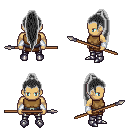
a pixel art fantasy rpg character, male body template, human, tanned skin, leather chest armor, metal pants, gray extra-long topknot hairstyle, white cloth bracers, metal boots, spear, four views (front, back, left, right), 2x2 character sprite sheet, small pixel art, hard edges, no anti-aliasing